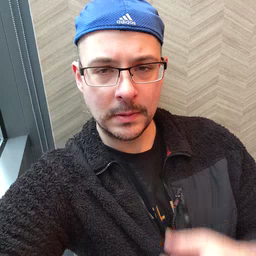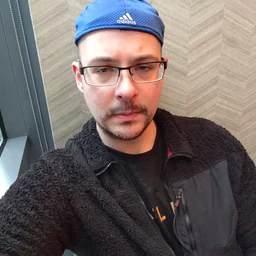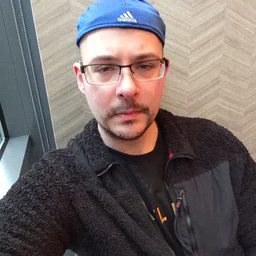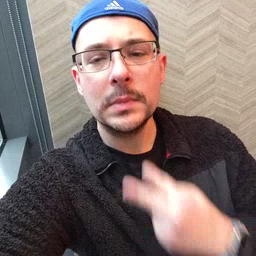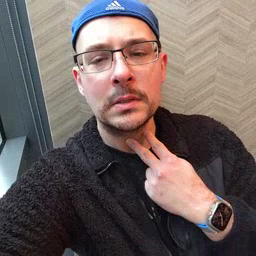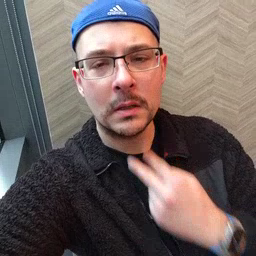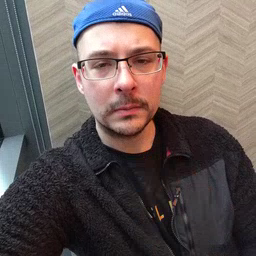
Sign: stuck